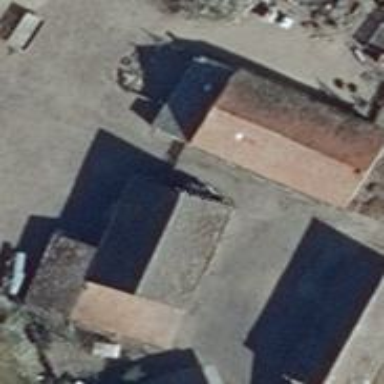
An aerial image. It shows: Manufacturing building.